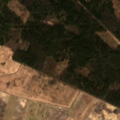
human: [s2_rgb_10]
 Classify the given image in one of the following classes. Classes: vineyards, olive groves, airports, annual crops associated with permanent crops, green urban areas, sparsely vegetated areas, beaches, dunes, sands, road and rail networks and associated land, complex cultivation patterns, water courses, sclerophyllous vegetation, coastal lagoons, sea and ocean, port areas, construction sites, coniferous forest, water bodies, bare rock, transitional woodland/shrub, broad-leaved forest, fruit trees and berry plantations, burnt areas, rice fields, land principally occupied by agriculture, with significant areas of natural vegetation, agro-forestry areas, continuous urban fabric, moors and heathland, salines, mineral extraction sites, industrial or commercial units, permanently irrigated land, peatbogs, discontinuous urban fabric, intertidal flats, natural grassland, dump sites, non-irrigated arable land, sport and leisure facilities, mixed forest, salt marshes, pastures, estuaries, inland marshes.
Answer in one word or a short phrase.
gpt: non-irrigated arable land, coniferous forest, mixed forest, transitional woodland/shrub